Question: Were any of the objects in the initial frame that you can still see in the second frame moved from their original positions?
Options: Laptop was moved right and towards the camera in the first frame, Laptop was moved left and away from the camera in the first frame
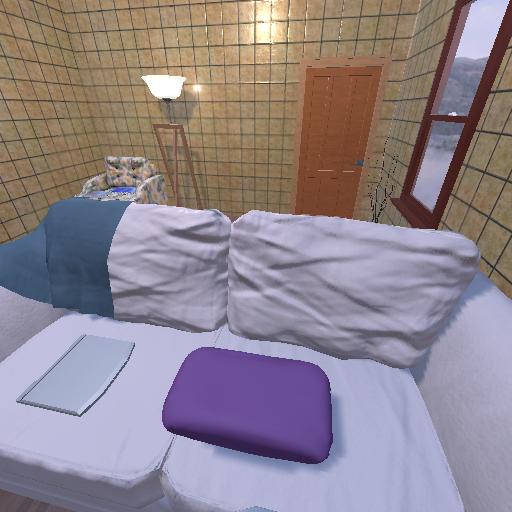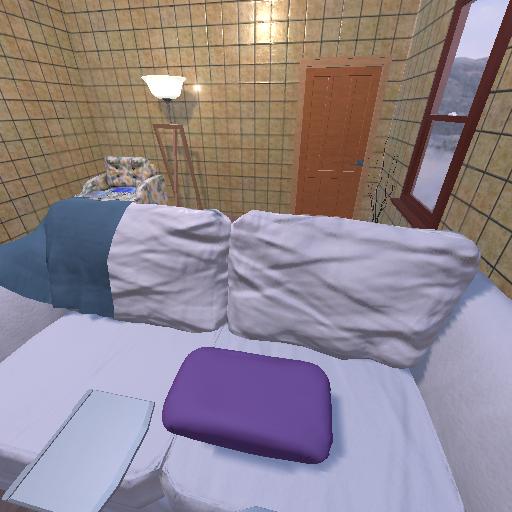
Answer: Laptop was moved right and towards the camera in the first frame